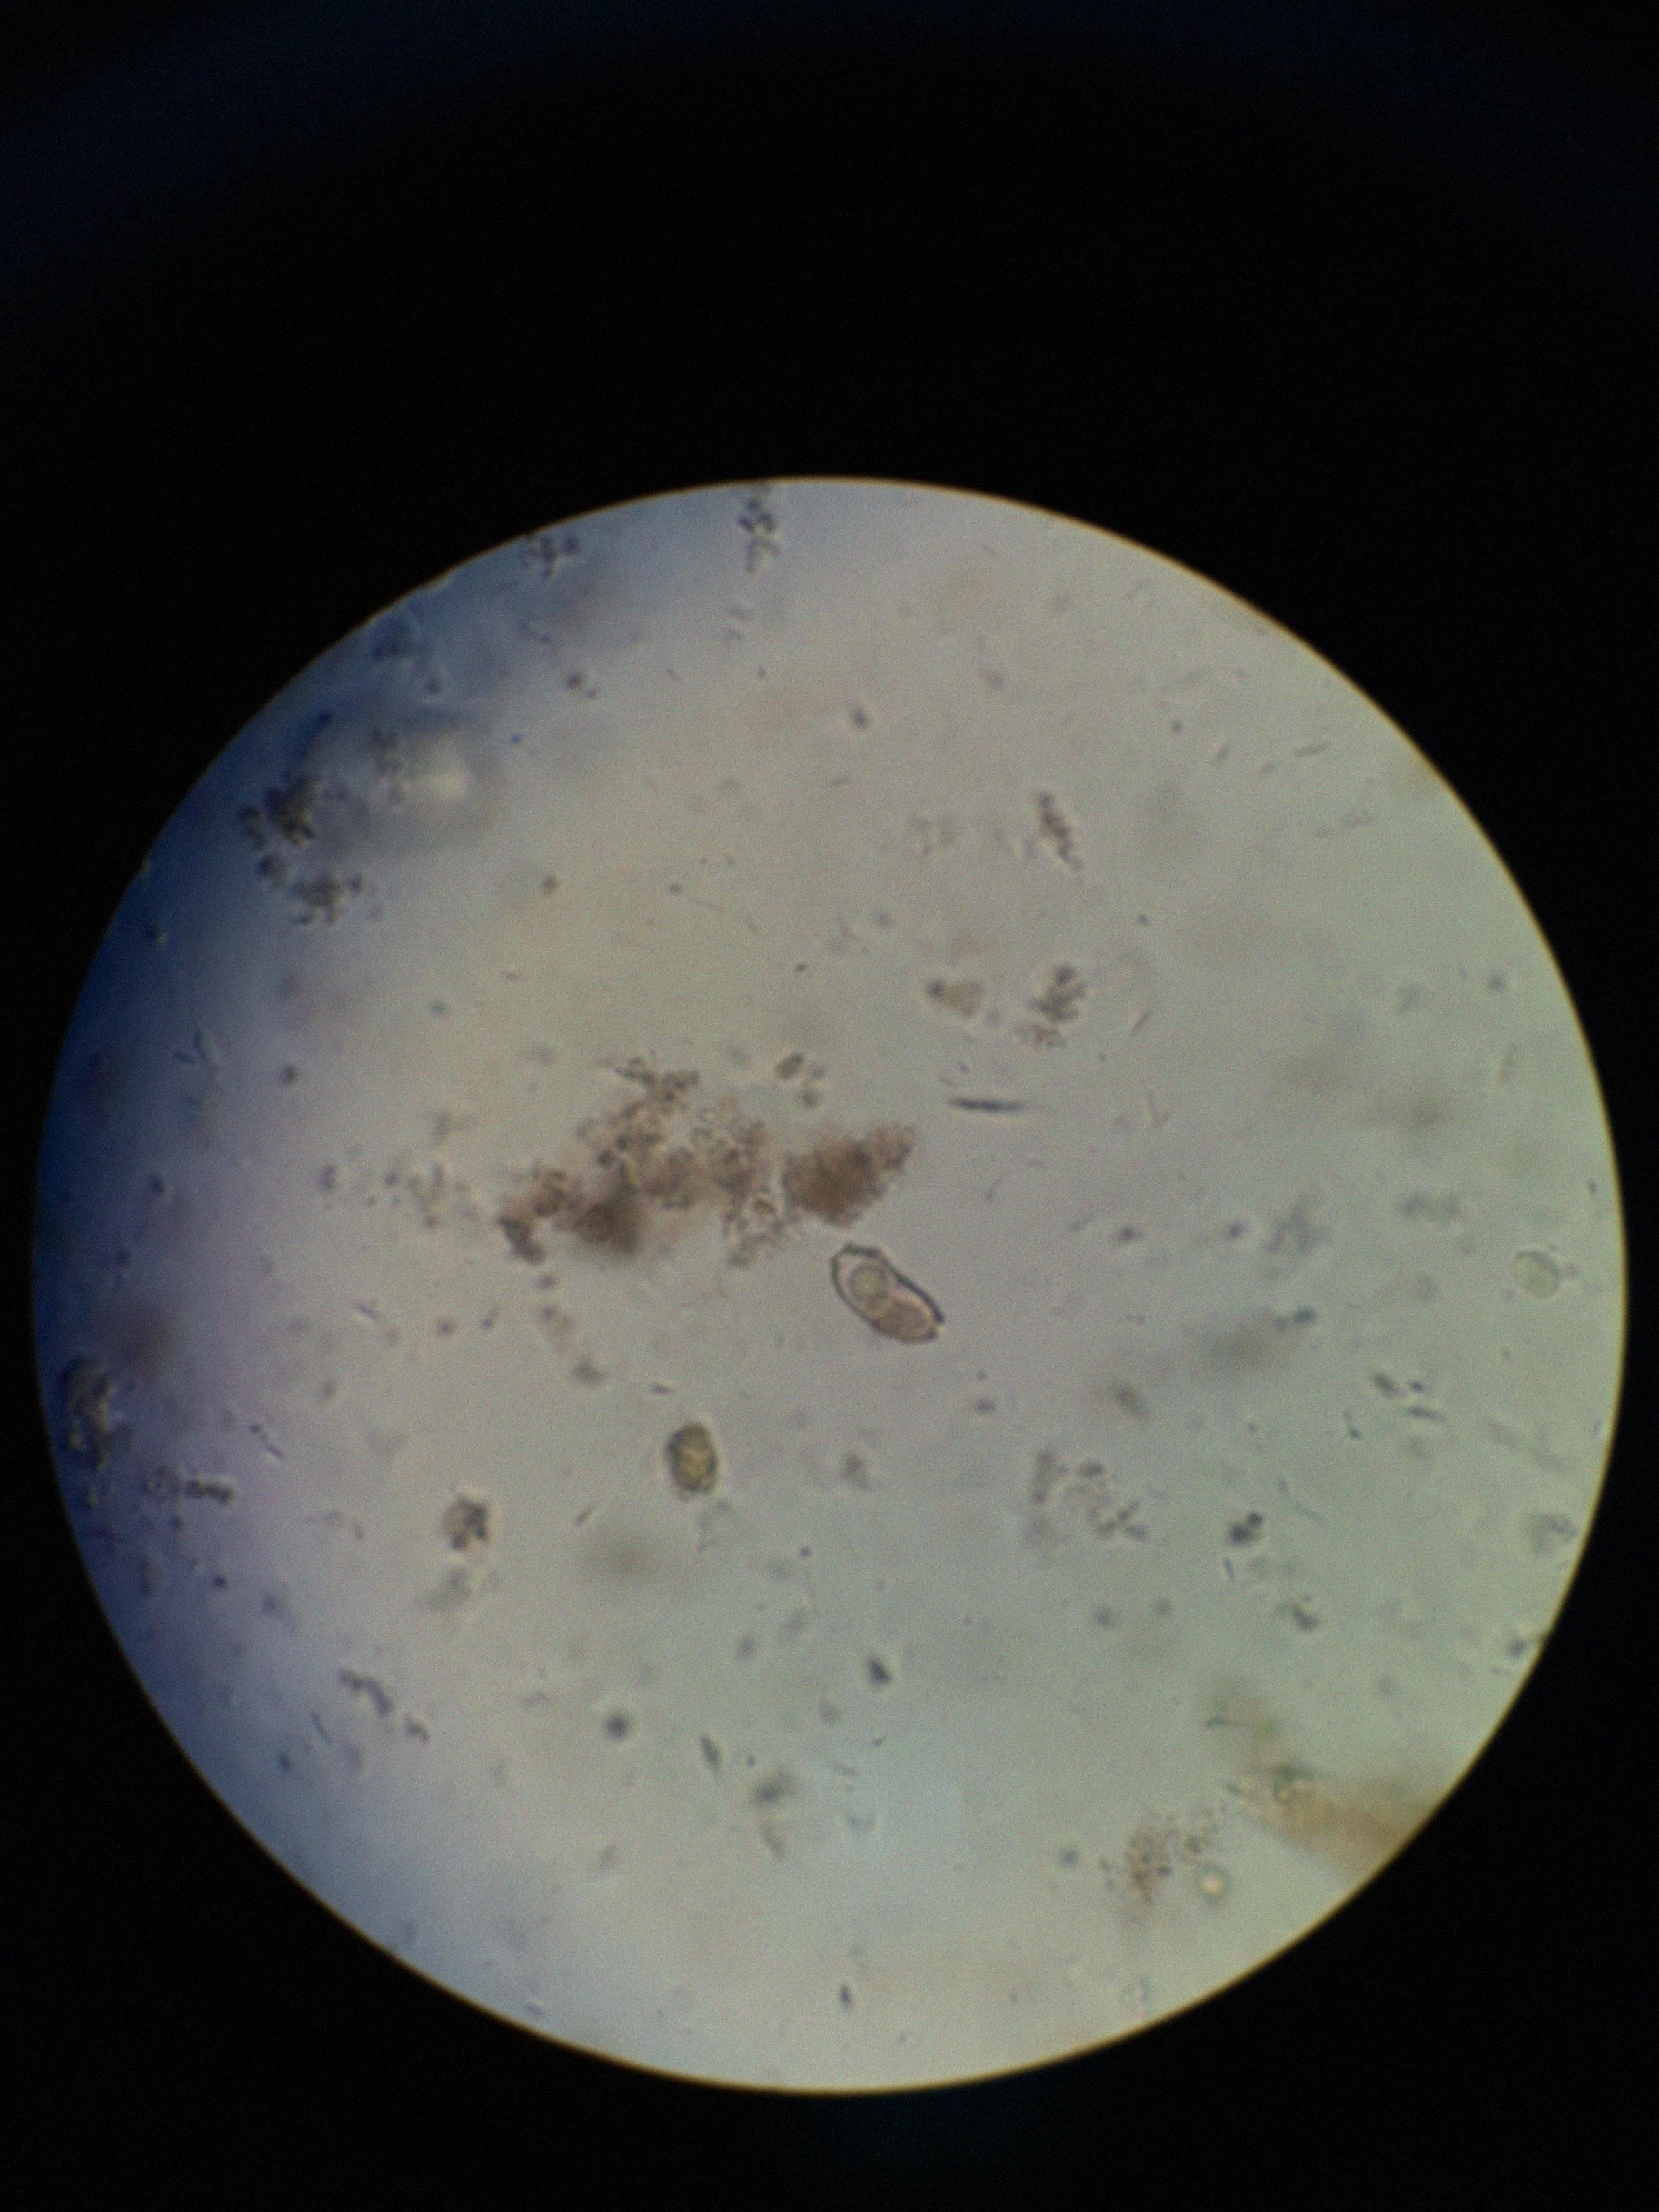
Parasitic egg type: Capillaria philippinensis